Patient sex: F
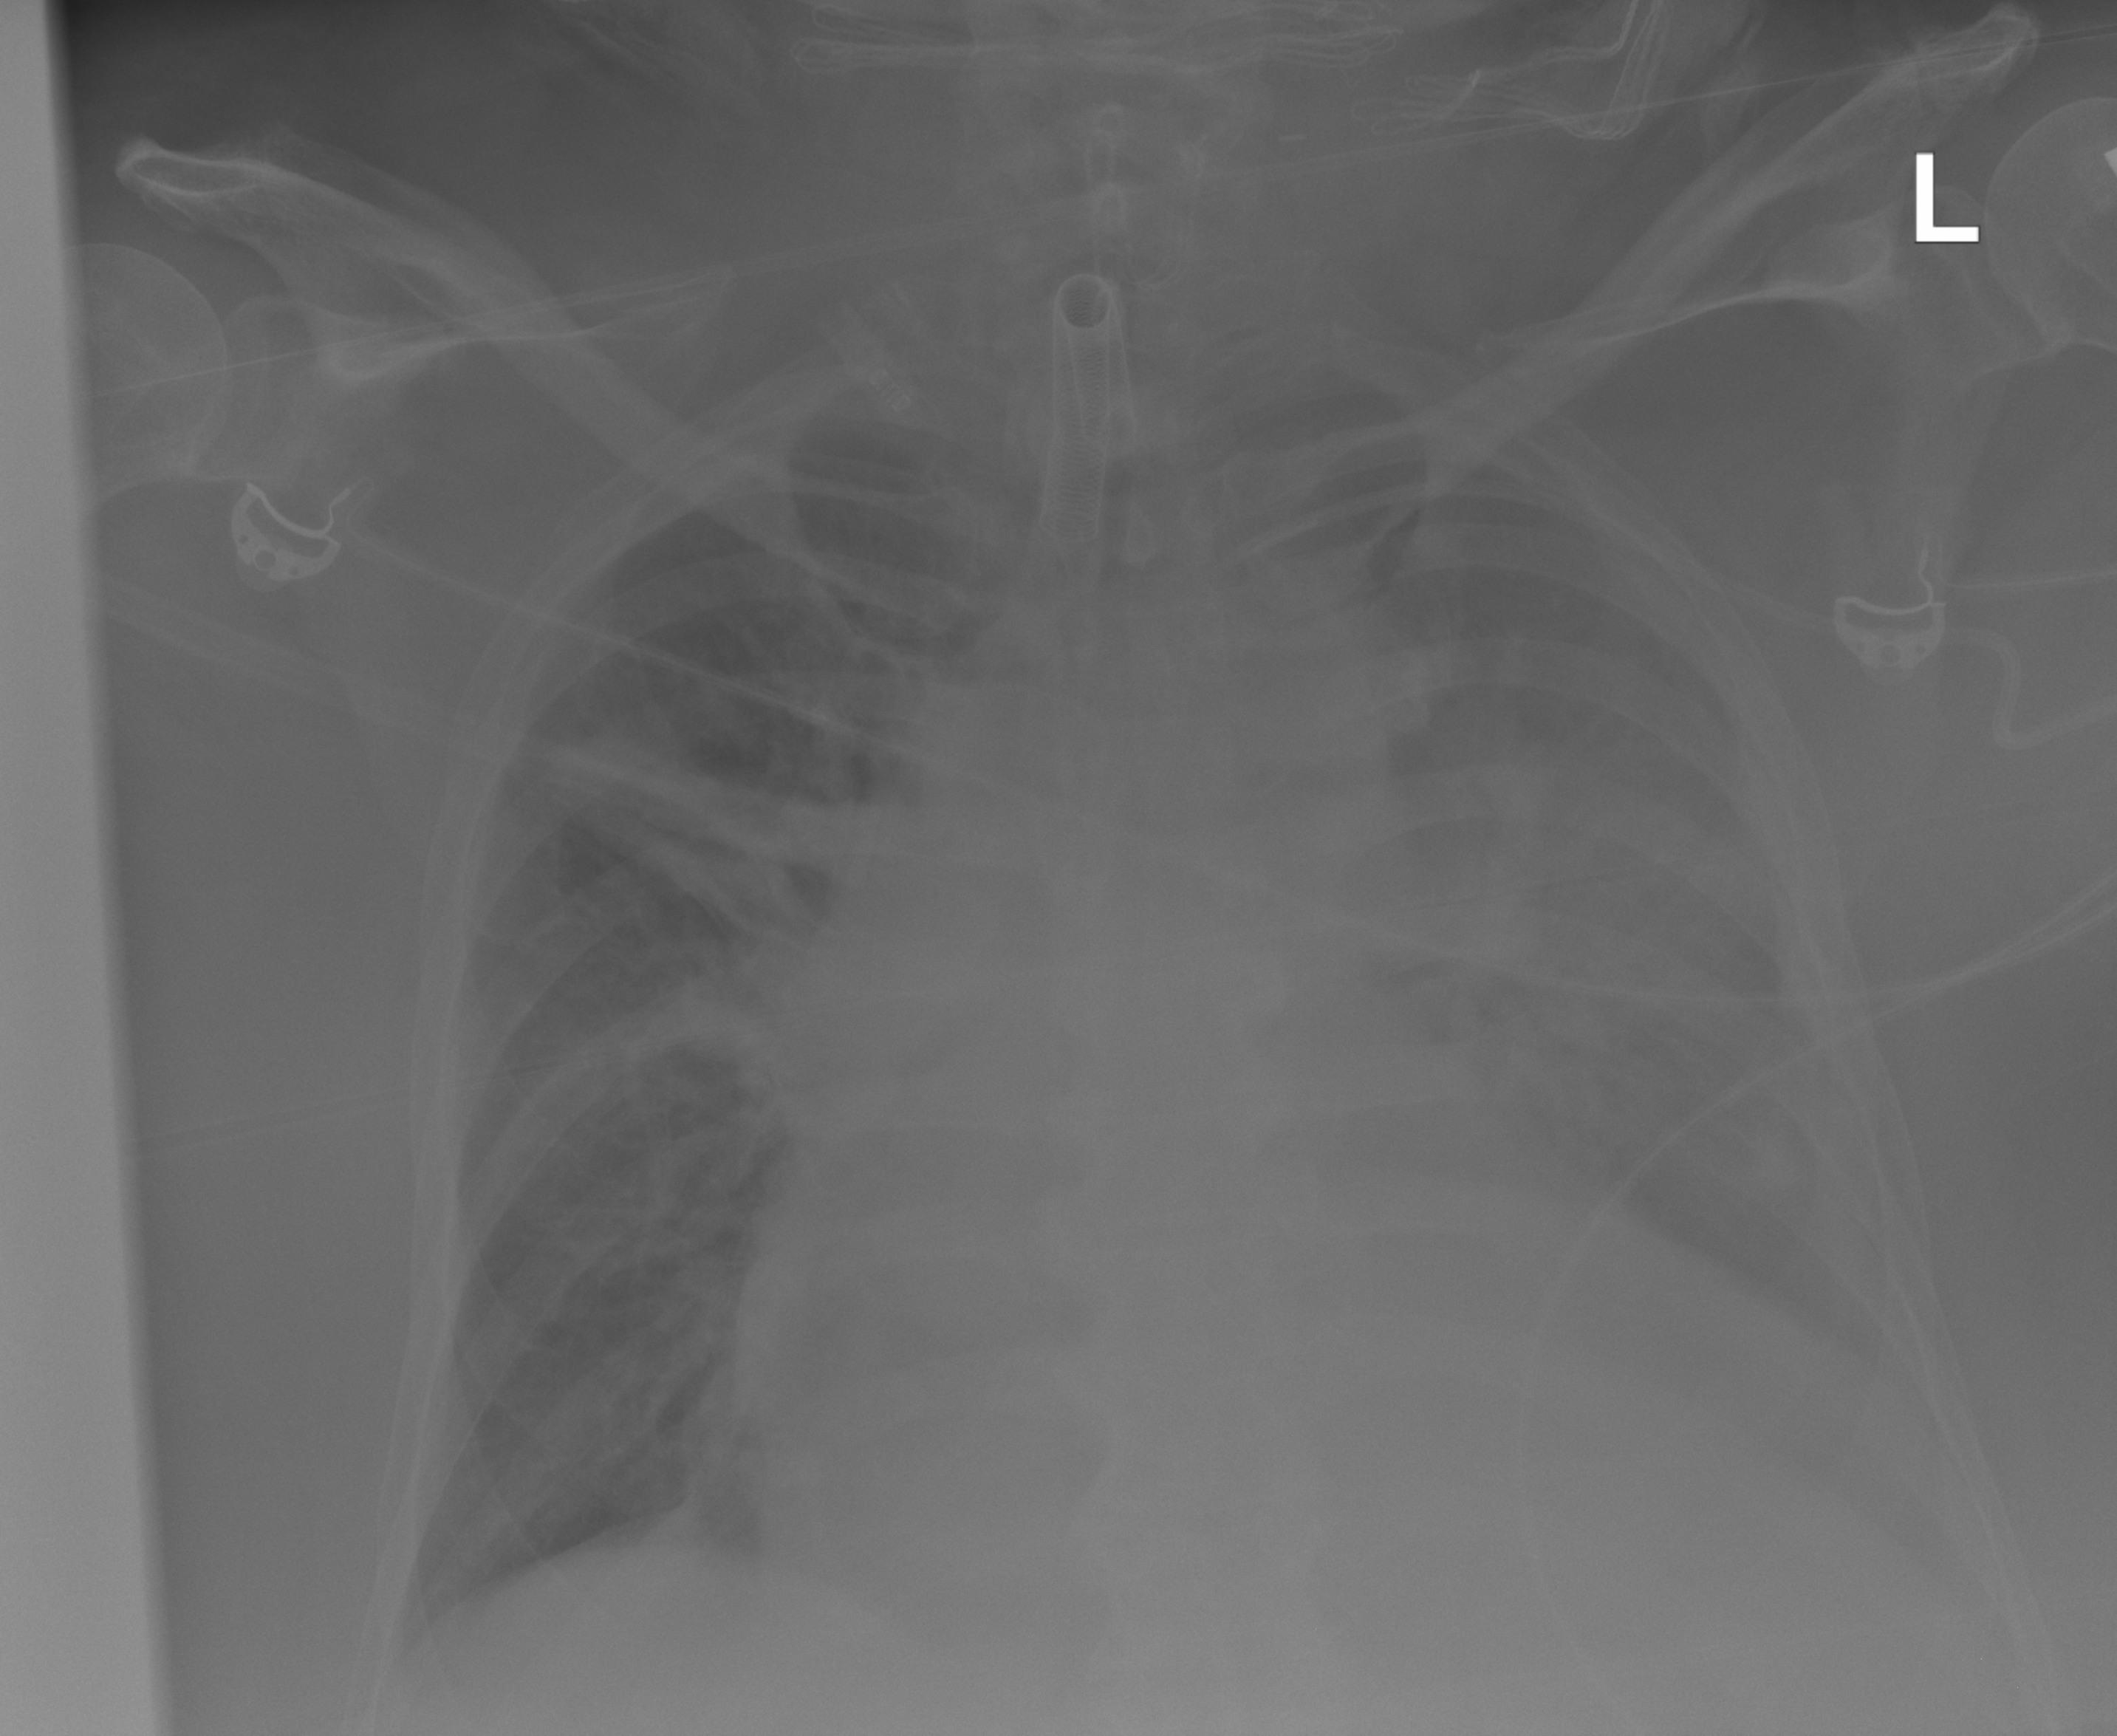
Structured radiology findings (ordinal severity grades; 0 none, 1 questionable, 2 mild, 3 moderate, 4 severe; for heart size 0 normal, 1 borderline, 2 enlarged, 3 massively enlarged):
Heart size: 3
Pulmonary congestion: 3
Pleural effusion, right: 0
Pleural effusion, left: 2
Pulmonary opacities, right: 0
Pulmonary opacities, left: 2
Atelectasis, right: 2
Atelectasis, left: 2